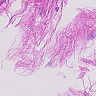
Metastatic tissue present: no